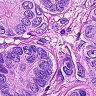
Metastatic tissue present: yes